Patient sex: M
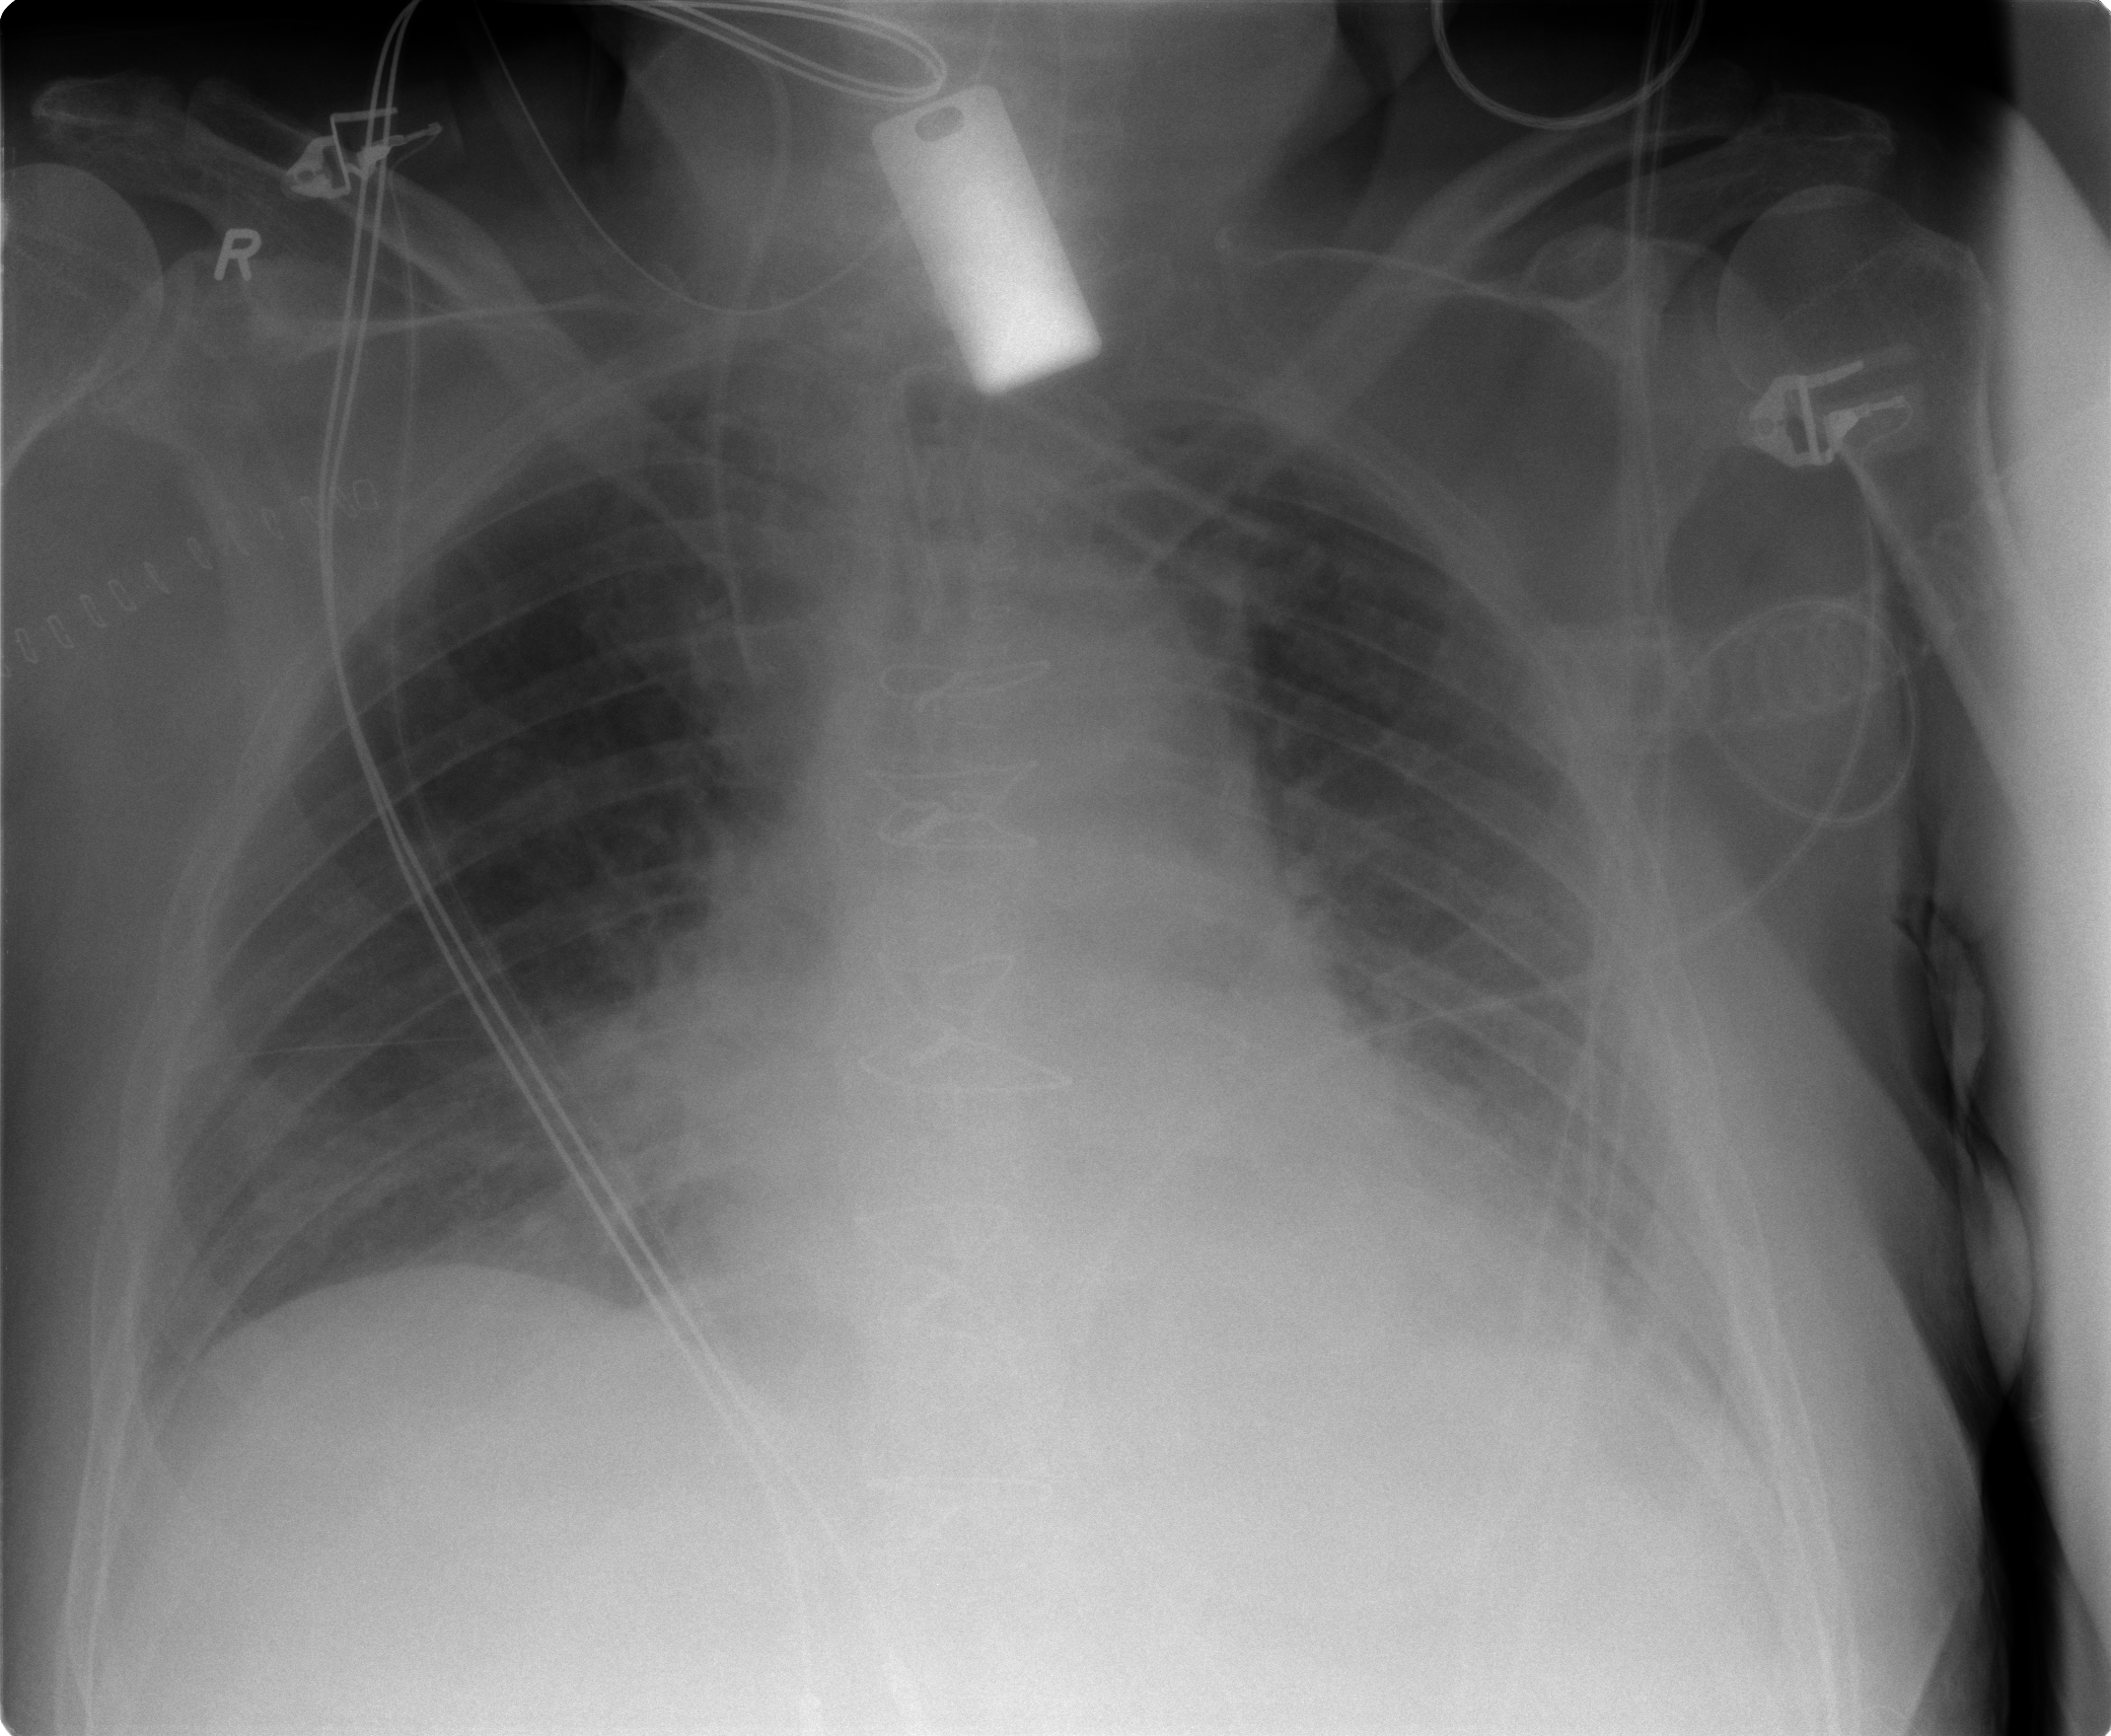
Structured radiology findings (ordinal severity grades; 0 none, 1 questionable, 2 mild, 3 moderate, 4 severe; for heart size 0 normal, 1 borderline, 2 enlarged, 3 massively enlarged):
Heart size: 0
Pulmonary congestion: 2
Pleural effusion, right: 0
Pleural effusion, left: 0
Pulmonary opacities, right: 1
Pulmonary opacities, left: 0
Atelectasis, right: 2
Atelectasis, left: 1